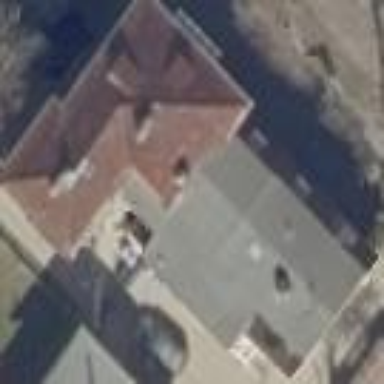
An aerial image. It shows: Building with pitched roof.